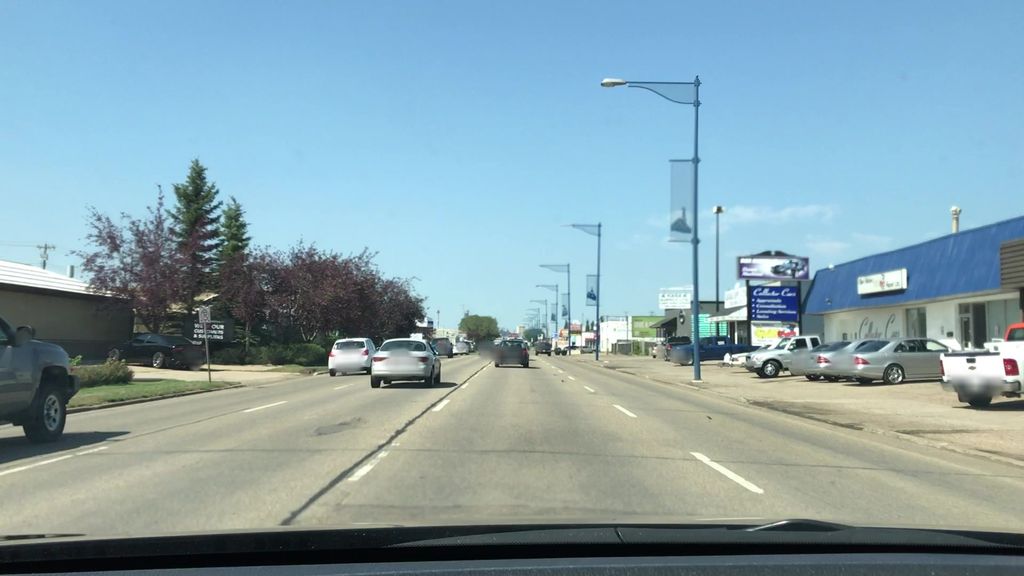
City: edmonton